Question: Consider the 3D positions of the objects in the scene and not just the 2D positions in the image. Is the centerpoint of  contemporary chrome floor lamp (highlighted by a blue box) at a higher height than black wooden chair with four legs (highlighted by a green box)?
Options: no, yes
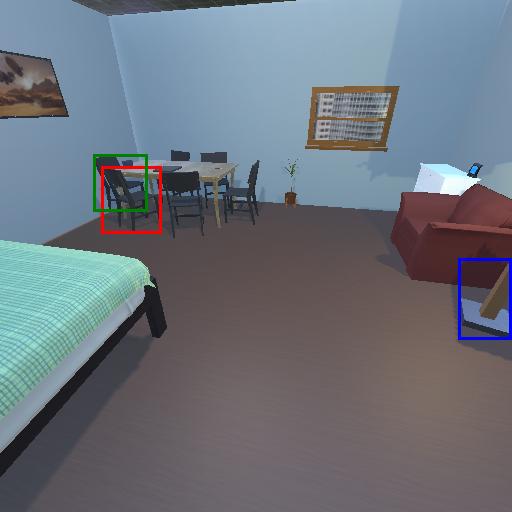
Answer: no